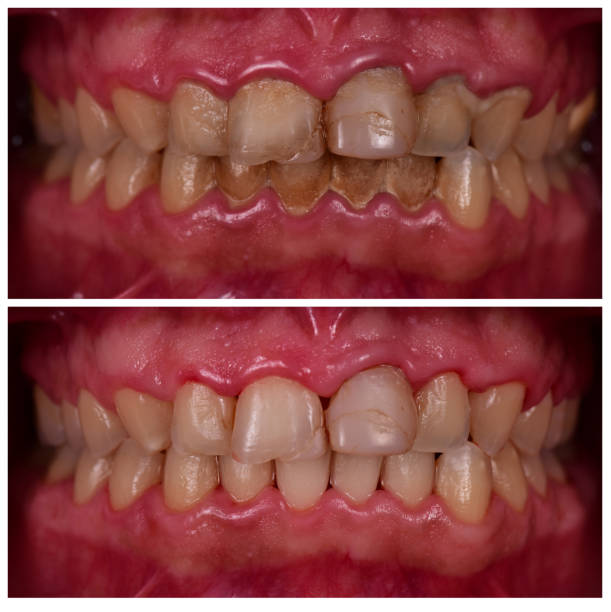
Condition: Gingivitis